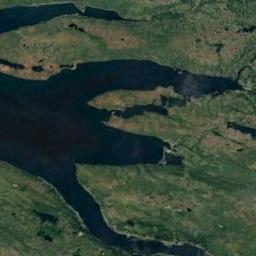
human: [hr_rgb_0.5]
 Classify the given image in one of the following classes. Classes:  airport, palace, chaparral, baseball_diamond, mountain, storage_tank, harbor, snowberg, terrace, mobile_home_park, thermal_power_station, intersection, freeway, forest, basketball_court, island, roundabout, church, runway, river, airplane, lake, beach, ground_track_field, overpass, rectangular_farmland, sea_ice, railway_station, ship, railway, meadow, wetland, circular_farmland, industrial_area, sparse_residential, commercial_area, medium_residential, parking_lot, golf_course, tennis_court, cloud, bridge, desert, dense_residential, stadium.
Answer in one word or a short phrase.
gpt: wetland